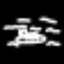
Label: frog